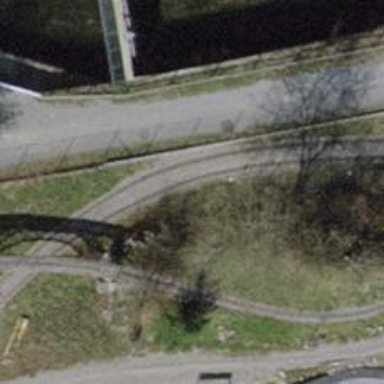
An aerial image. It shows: Miniature railway.